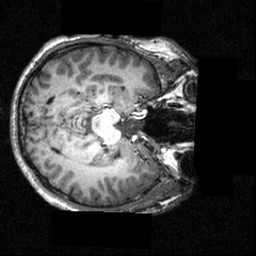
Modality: T1w
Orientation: axial
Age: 18
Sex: male
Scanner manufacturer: siemens
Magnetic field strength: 3.951 T
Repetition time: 1.5 s
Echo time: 0.00335 s